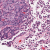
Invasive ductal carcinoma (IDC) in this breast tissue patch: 1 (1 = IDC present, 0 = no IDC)